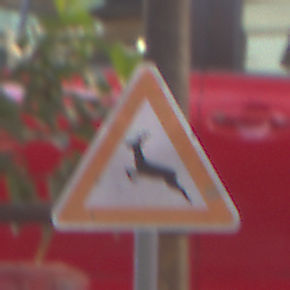
Verkehrszeichen: WildwechselRechts
Umgebung: Outdoor, Urban
Tageszeit: MorningAfternoon
Wetter: Clear
Licht: Natural
Jahreszeit: NotSpecified
Kontrast: LowContrast